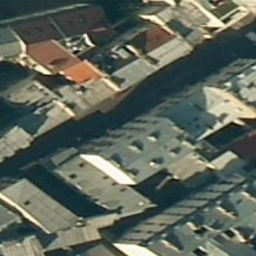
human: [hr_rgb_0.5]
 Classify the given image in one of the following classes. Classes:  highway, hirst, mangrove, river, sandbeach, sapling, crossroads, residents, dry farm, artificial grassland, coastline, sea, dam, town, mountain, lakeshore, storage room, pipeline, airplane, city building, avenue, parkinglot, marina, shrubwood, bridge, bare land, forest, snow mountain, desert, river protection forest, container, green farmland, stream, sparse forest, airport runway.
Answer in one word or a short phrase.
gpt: city building